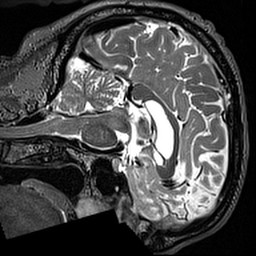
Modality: T2w
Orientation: sagittal
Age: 72
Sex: male
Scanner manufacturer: siemens
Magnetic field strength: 3 T
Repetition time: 3.2 s
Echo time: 0.567 s